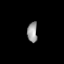
Tissue: prostate
Cell type: T cells
Senescence score: 0.3449
Nuclear area (px): 194
Mean DAPI intensity: 157.851